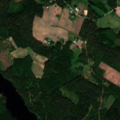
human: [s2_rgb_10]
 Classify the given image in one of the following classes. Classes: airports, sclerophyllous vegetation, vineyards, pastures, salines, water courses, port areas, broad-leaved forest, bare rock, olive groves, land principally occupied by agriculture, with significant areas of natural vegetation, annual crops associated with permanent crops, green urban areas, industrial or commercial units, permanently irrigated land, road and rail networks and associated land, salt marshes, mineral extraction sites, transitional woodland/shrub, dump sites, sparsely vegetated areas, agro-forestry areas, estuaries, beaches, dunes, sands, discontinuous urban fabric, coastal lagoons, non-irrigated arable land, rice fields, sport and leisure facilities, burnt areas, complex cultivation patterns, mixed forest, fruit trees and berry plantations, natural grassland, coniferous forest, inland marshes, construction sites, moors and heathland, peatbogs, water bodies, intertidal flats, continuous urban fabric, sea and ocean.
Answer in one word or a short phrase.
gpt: land principally occupied by agriculture, with significant areas of natural vegetation, coniferous forest, mixed forest, water bodies